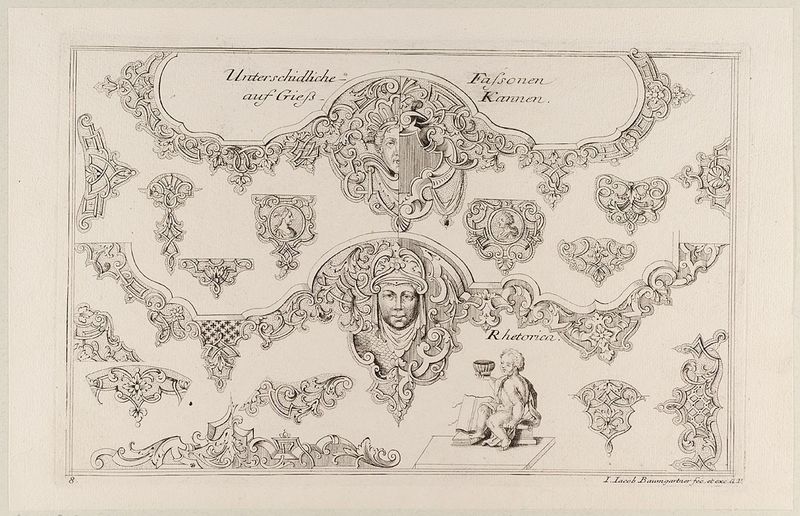
Titel: 'Unterschidliche Fassonen auf Gieß-Kannen', Blatt 8 aus der Folge 'Gantz Neu Inventiertes Laub und Bandelwerck Anterer Theil'
Künstler: Johann Jacob Baumgartner
Standort: Hamburg
Institution: Museum für Kunst und Gewerbe Hamburg
Schlagwörter: profil, papier, grafik, graphik, kartusche, fotografie, photographie, maske, medaillon, druckgraphik, druckgrafik, stich, kunstgewerbe, laubwerk, blattwerk, kupferstich, kunsthandwerk, amoretten, randornament, bandelwerk, wissenschaften, attributen, reproduktionen, industriedesign, druckerzeugnisse, ornamentstich, vorlageblätter, künste, rhetorica, eloquentia